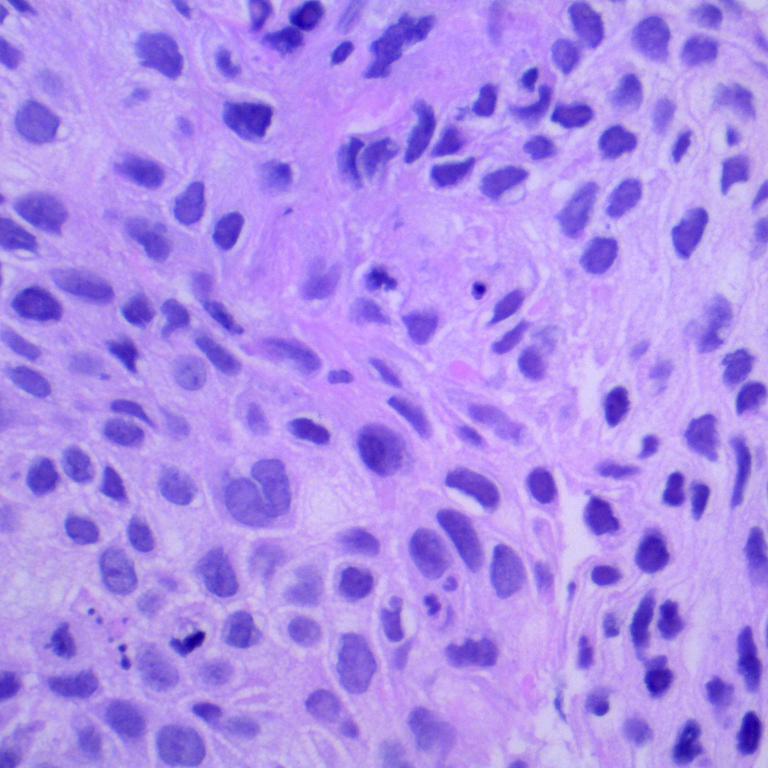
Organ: lung
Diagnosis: squamous carcinomas